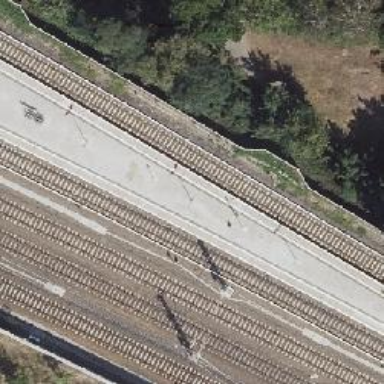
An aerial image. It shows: Railway signal.